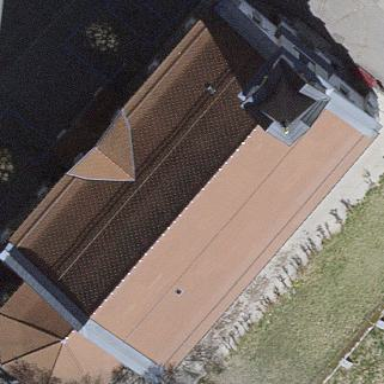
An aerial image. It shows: Building that serves as place of worship.